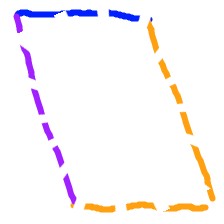
Shape: parallelogram